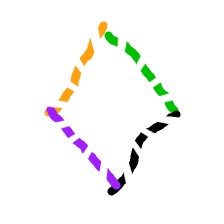
Shape: rhombus